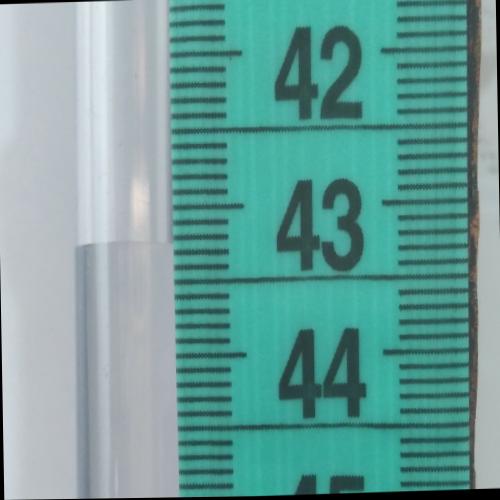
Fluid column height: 43.2 cm